【题型】解答题　【知识点】解析几何　【难度】easy
如图， 已知圆心坐标为 $(\sqrt{3}, 1)$ 的圆 $M$ 与 $x$ 轴及直线 $y = \sqrt{3}x$ 分别相切于 $A$、 $B$ 两点， 另一圆 $N$ 与圆 $M$ 外切， 且与 $x$ 轴及直线 $y = \sqrt{3}x$ 分别相切于 $C$、 $D$ 两点 .

(1) 求圆 $M$ 和圆 $N$ 的方程; \\
(2) 过点 $B$ 作直线 $MN$ 的平行线 $l$， 求直线 $l$ 被圆 $N$ 截得的弦的长度 .
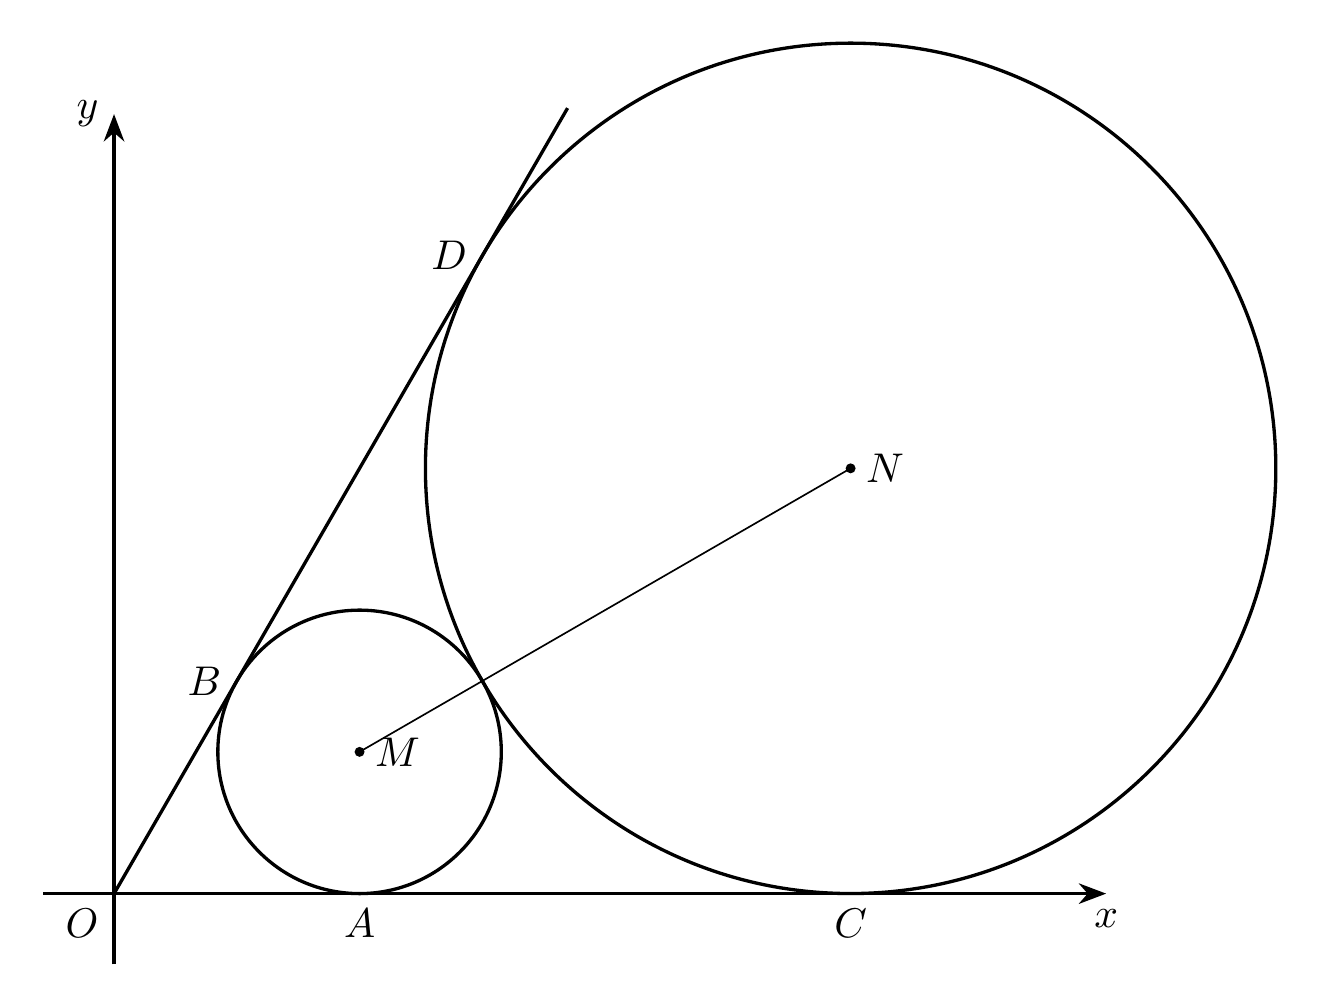
【解答】
【答案】 (1) $(x-\sqrt{3})^2 + (y-1)^2 = 1, (x-3\sqrt{3})^2 + (y-3)^2 = 9$; (2) $\sqrt{33}$ .

【解析】 \\
【详解】 (1) 由于 $\odot M$ 与 $\angle BOA$ 的两边均相切， 故 $M$ 到 $OA$ 及 $OB$ 的距离均为 $\odot M$ 的半径， \\
则 $M$ 在 $\angle BOA$ 的平分线上， 同理， $N$ 也 $\angle BOA$ 在的平分线上， \\
即 $O, M, N$ 三点共线， 且 $OMN$ 为 $\angle BOA$ 的平分线， \\
$\because M$ 的坐标为 $(\sqrt{3}, 1)$， $\therefore M$ 到 $x$ 轴的距离为 1， 即 $\odot M$ 的半径为 1， \\
则 $\odot M$ 的方程为 $(x-\sqrt{3})^2 + (y-1)^2 = 1$ . \\
设 $\odot N$ 的半径为 $r$， 其与 $x$ 轴的切点为 $C$， 连接 $MA$、 $MC$， \\
由 $Rt\triangle OAM \sim Rt\triangle OCN$ 可知， $OM : ON = MA : NC$ ， \\
即 $\frac{2}{3+r} = \frac{1}{r} \Rightarrow r = 3$ . \\
则 $OC = 3\sqrt{3}$， 则圆 $N$ 的方程为 $(x-3\sqrt{3})^2 + (y-3)^2 = 9$ ;

(2) 由对称性可知， 所求的弦长等于过 $A$ 点， 直线 $MN$ 的平行线被圆 $N$ 截得的弦的长度， \\
此弦的方程是 $y = \frac{\sqrt{3}}{3}(x-\sqrt{3})$， 即： $x-\sqrt{3}y-\sqrt{3} = 0$ ， \\
圆心 $N$ 到该直线的距离 $d = \frac{\sqrt{3}}{2}$， 则弦长 $= 2\sqrt{r^2 - d^2} = \sqrt{33}$ .

考点： 直线和圆的方程的应用 .